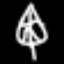
Label: leaf